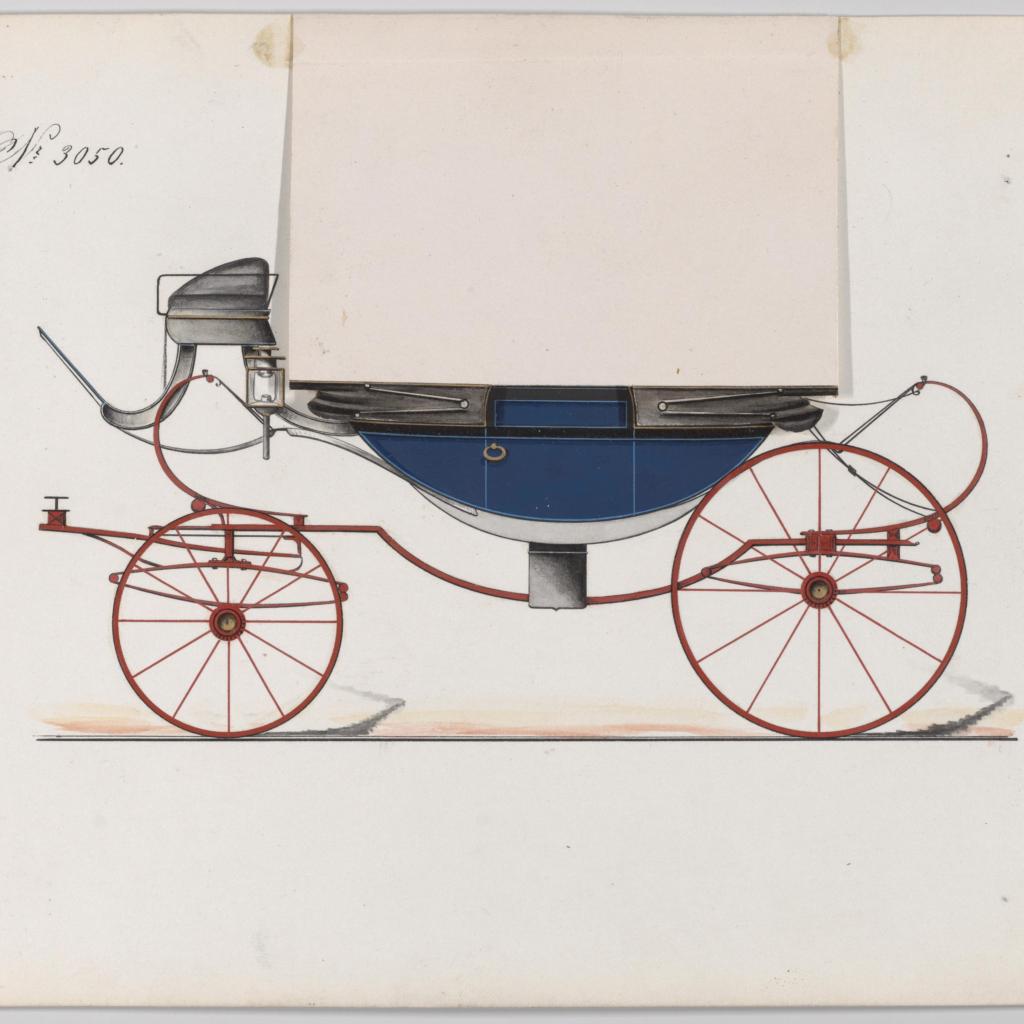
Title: Design for Landau, No. 3050
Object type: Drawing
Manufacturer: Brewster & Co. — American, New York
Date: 1874
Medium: Pen and black ink, watercolor and gouache, with gum arabic and metallic ink
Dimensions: sheet: 6 11/16 x 9 1/2 in. (17 x 24.1 cm)
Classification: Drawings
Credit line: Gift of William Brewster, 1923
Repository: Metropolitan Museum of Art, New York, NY